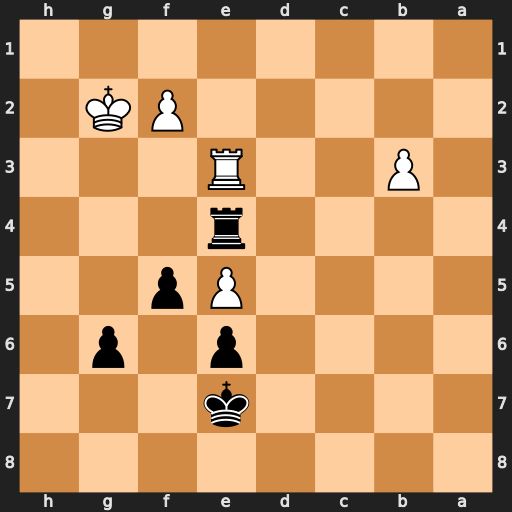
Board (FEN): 8/4k3/4p1p1/4Pp2/4r3/1P2R3/5PK1/8
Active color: b
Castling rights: -
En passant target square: -
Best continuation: Rxe3